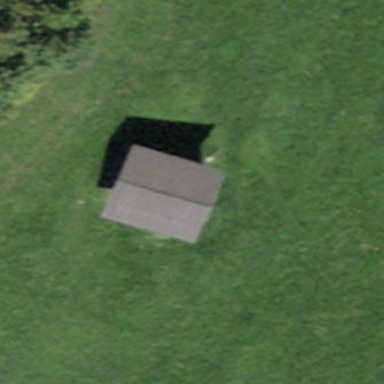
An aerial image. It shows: Rural barn.